Question: I have an exam in a couple of hours and I am trying to solve sample questions for it. I couldn't find a solution to following question.
> > Draw a class diagram corresponding to the following situation:A grocery store (e.g., a supermarket) sells items. There are two types of items: edible
(i.e., any item that can be used as food) and non-edible. Some items are sold by weight,
and some are sold per unit. Some items are taxable, while others are not. Some items
have special prices when sold in groups (e.g., 2 for $3). A purchase may contain many
items.In your class diagram, show only the classes/abstract classes/interfaces, associations,
and multiplicities for the associations. Do not include any operations! Clearly indicate
interfaces and abstract classes (if any) in your design.Furthermore, your design should be as
as possible. In particular, you need to
pay attention to the following points:1) An item is either edible or not and this fact does not change during the lifetime of
the item, whereas the pricing strategies may change during the lifetime of the item.2) Each pricing strategy is associated with a certain set of operations. For example,
for the taxing strategy, whether or not an item is taxable, we may have an operation
that computes the tax (this function can then return 0 for non-taxable items)3) Although the set of operations for a pricing strategy stays the same, the ways those
operations are handled may change over time. For example, the way we compute
taxes for edible and non-edible items may differ over time.4) Although the set of operations for a pricing strategy stays the same across different
items, we may want to implement those operations in different ways for different
items. For example, we may want to compute the tax differently for oranges and
apples.
I tried something like this thinking that it could suit to the Strategy Design Pattern, but I am not sure at all.

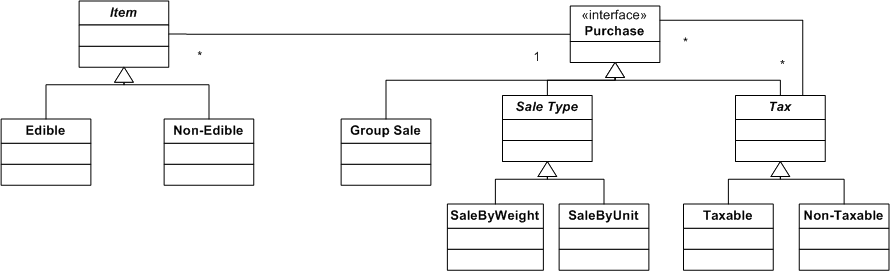
Answer: First is there a store, which can be a grocery store. Any store has two type of objects: items and purchases. Without items and/or purchases will the store stop to exist. Items will exist without the store (they must be delivered to the store for instance), but the purchases belong to the store itself. That is why there is an aggregational relationship between store and item, yet a compositional relationship between store and purchase.
Items have some features, like name, edible, taxable, weight and unit. I did not implement all characteristics of an item, but the idea is there. There are a lot of ways to sell those items. There might be more strategies used at the same time. For that situation is the decorator pattern designed. It can add several strategies dynamically at runtime.
It is decorating the item - interface, because it is associated with the item, because change in the way to sell finds its cause in the Item. It has an association with the class purchase, but it is not part of the purchase. Every item that will be sold belongs to a specific purchase. It can also have the state not being sold yet. That is why the multiplicity of the purchase is 0-1. All in all boils it down to this: